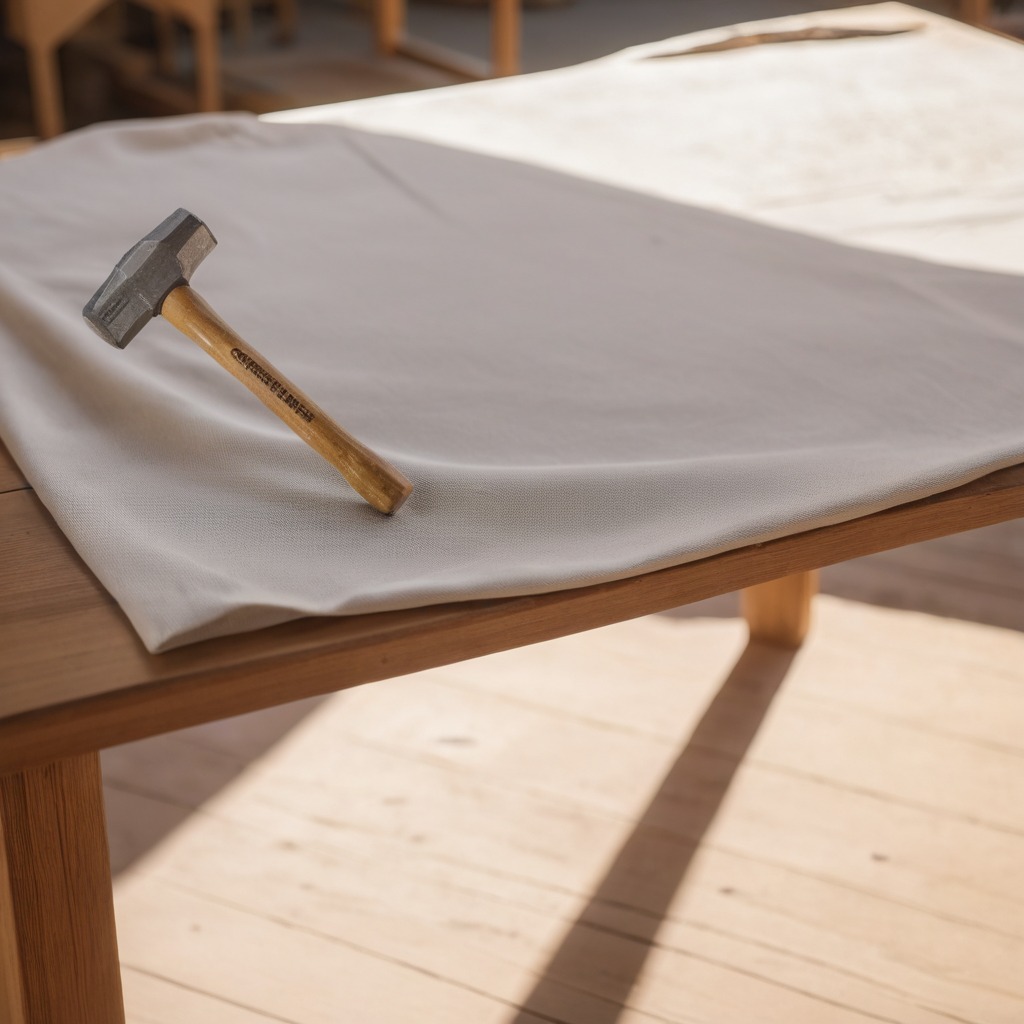
A hammer lies on a wooden table in an outdoor workshop during daytime bright natural light soft shadows worn but beneath the cloth.